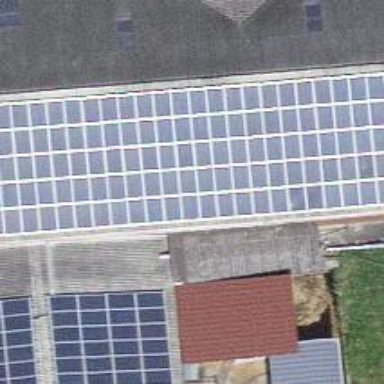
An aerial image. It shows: Solar power generator utilizing photovoltaic technology with solar photovoltaic panels.